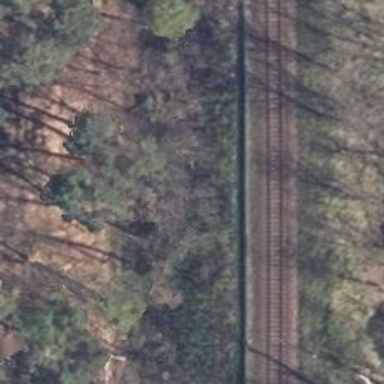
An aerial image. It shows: Abandoned railway.